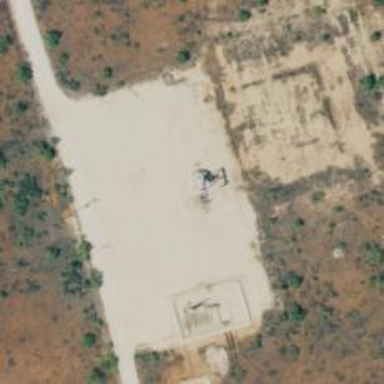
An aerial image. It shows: Petroleum well.